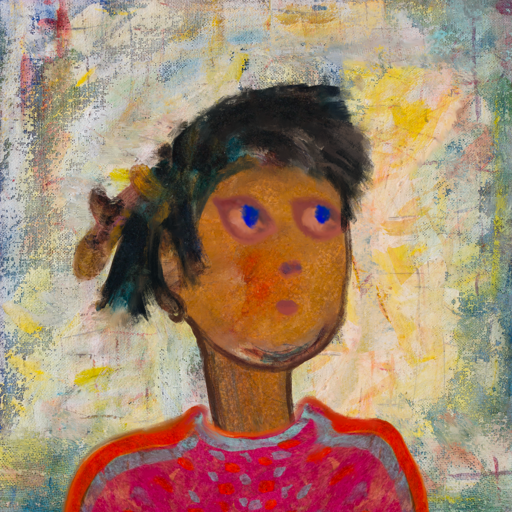
Background: Irani, Head And Neck Side: Pipe, Face Side: Mother_And_Son_Mother, Bust: Sisters, Hair Side: Pipe, Head Accessory: Blank, Second Necklace: Blank, Necklace: Blank, Baby: Blank